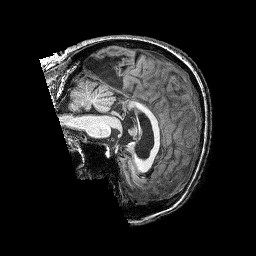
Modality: T1w
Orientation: sagittal
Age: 67
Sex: female
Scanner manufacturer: siemens
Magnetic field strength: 3 T
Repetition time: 2.25 s
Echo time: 0.00452 s